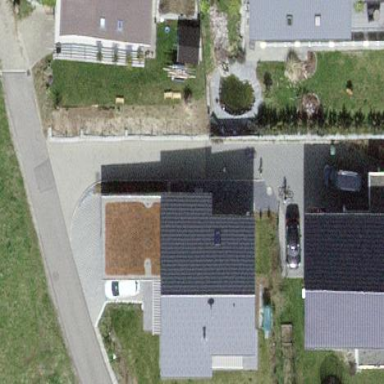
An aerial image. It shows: Simple and straightforward house.